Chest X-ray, PA view. Patient: 20 years old, sex F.
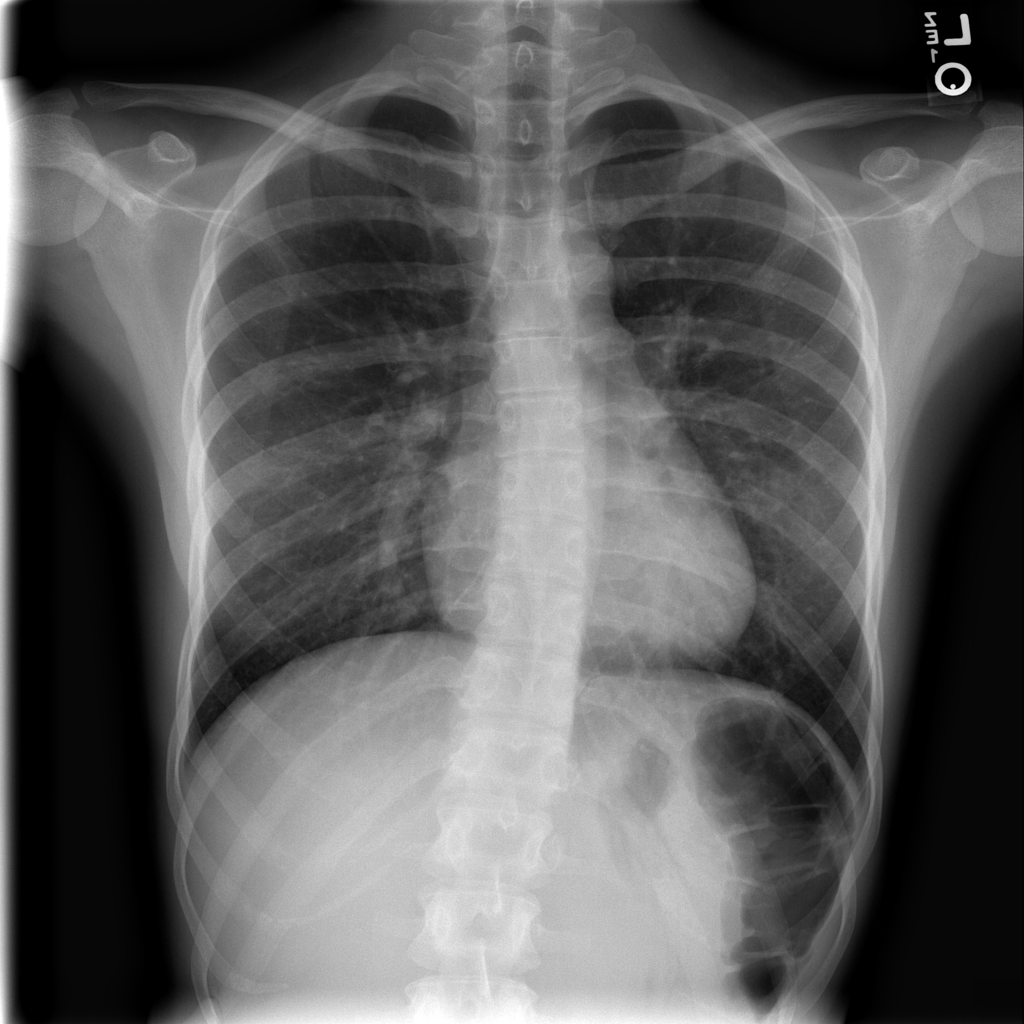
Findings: No Finding